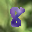
Label: 8